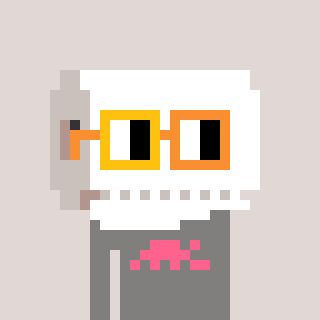
a pixel art character with square yellow and orange glasses, a toiletpaper-full-shaped head and a bluegrey-colored body on a warm background